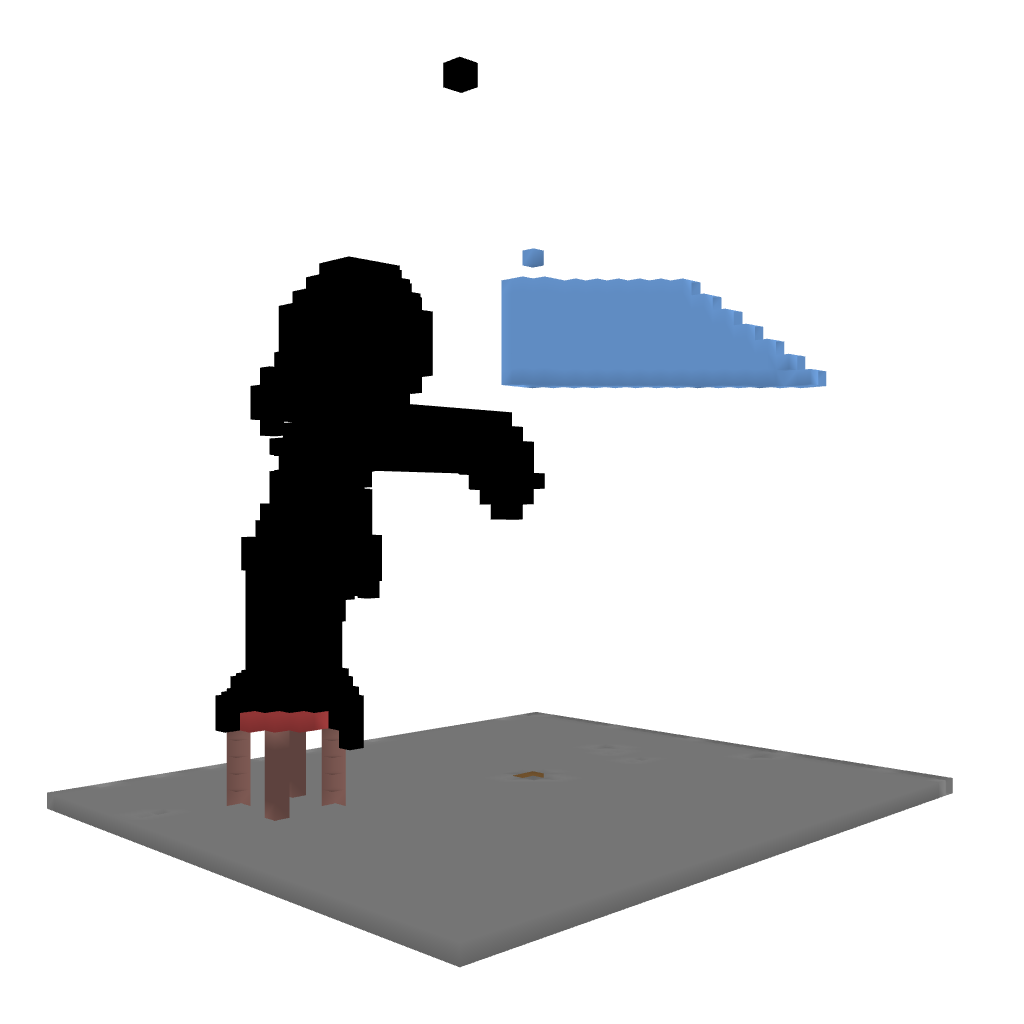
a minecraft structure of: Grim Reaper - By Cybersneeze bad low quality